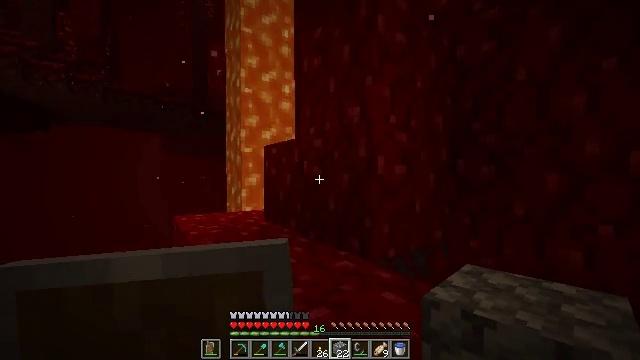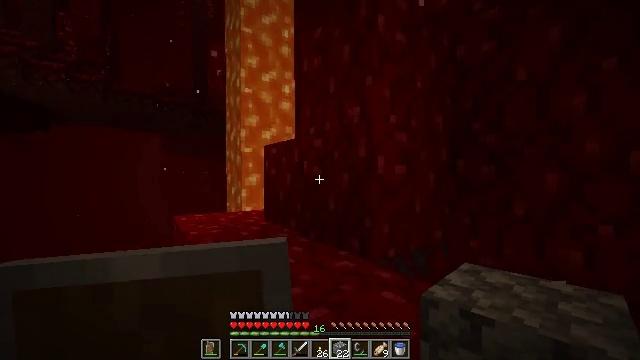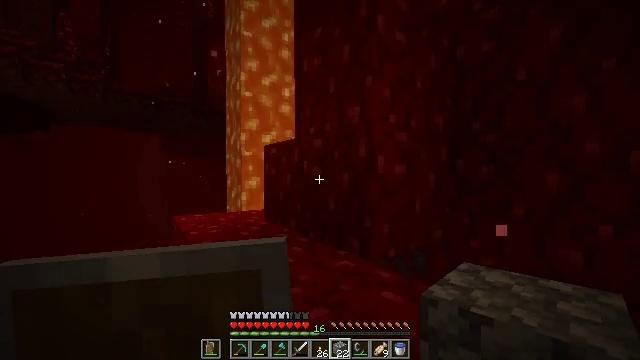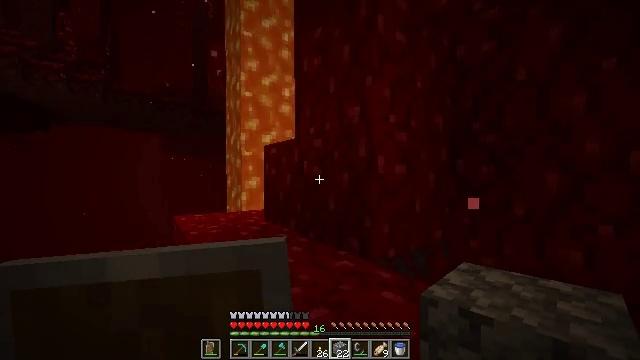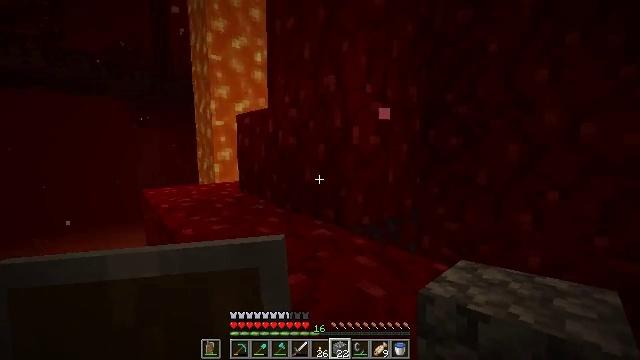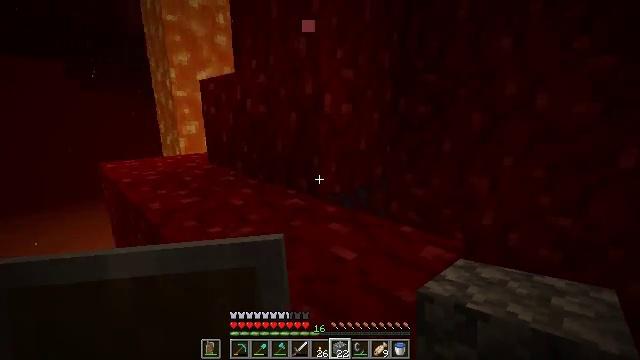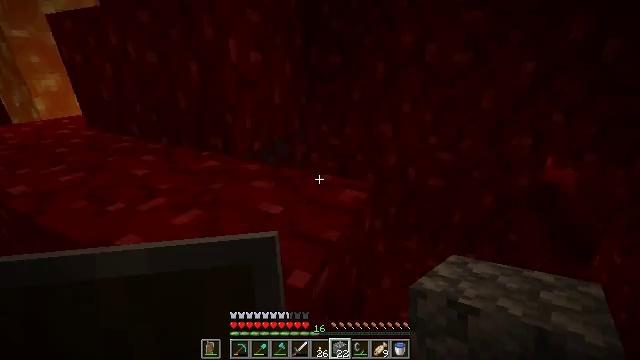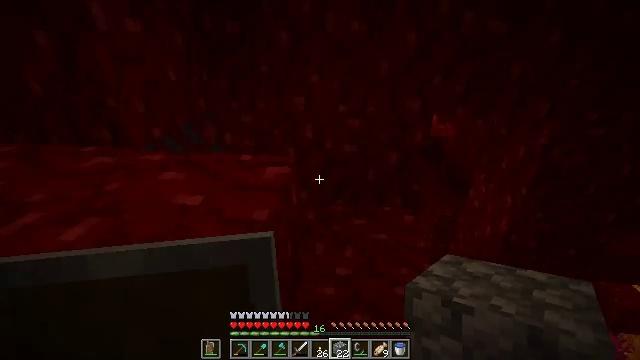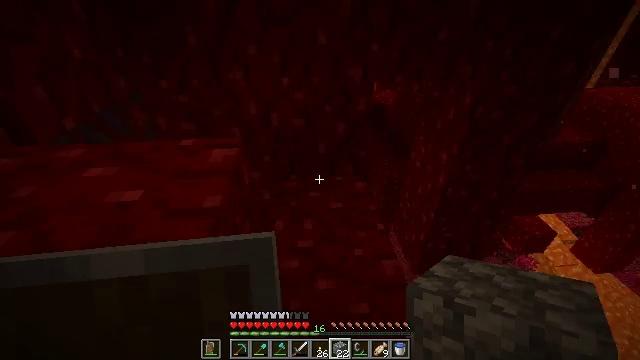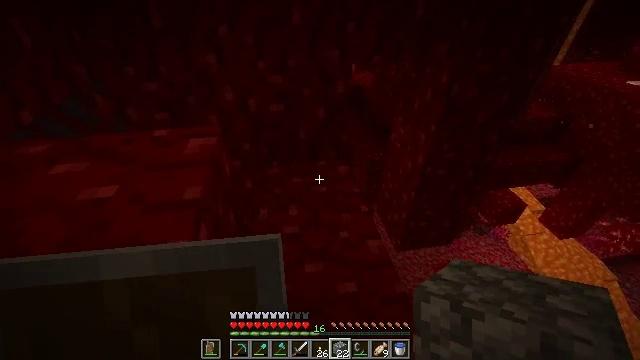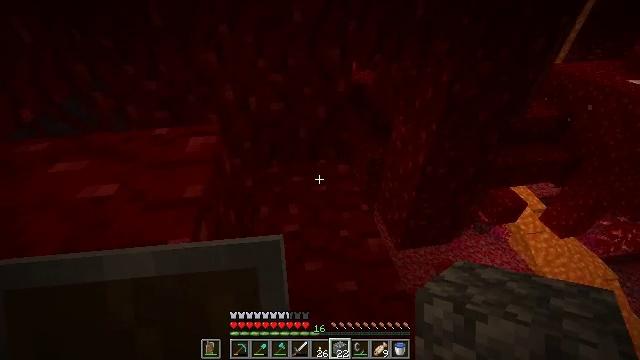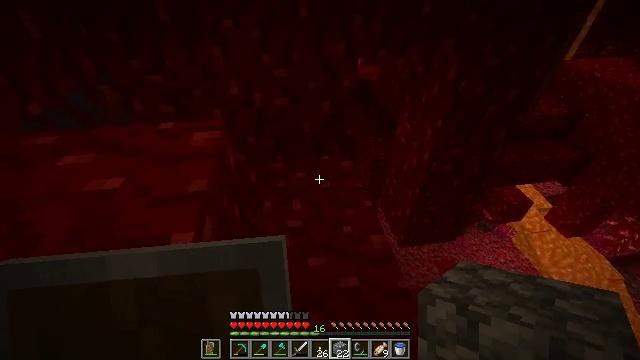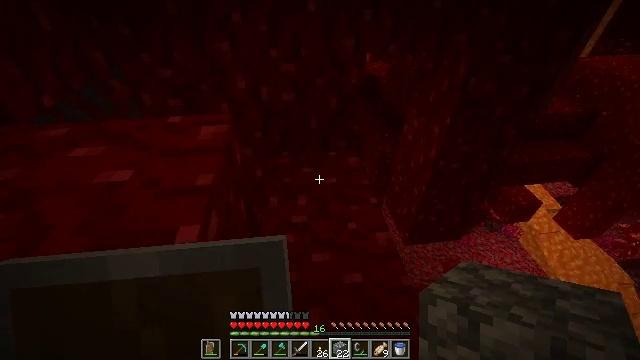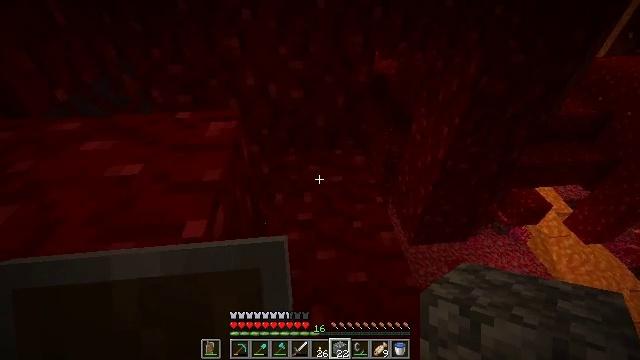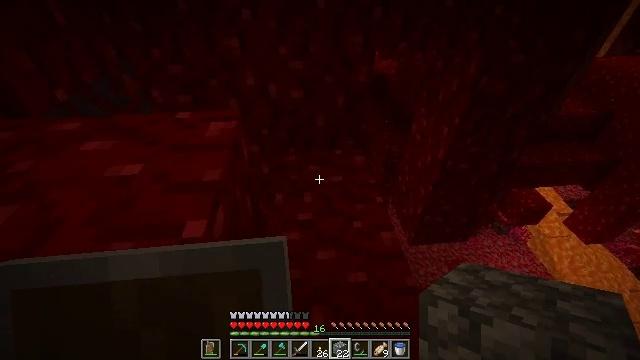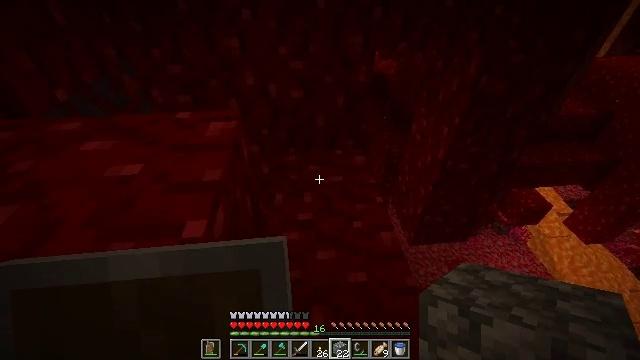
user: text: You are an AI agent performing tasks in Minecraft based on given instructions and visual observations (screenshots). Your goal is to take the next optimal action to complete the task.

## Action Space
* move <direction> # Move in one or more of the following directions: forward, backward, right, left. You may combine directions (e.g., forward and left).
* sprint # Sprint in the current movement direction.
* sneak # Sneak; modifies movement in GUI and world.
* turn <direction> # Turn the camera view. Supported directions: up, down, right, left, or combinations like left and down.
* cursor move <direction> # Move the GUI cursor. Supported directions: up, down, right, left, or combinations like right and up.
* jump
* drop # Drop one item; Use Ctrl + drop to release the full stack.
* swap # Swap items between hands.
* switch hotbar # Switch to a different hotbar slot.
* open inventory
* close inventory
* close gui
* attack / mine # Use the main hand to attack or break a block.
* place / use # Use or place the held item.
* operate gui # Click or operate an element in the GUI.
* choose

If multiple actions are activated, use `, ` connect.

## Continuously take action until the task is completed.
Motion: motion action
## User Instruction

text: Gather the nether wart block from a crimson forest.
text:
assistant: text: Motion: no_op
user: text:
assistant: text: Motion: no_op
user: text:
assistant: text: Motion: no_op
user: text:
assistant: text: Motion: turn right and down
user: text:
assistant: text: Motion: turn right and down
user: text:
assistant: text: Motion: turn right and down
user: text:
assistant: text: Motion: turn right and down
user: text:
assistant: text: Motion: turn right and down
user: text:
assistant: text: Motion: turn right and down
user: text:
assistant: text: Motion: no_op
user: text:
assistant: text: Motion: turn left
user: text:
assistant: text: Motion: turn left
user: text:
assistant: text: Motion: turn left
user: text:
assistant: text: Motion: no_op
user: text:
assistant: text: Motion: no_op
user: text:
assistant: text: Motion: no_op
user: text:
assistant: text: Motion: no_op
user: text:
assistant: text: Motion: move forward
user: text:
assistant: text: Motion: move forward, turn up
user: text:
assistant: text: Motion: move forward, turn left and up
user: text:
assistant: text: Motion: turn left and up
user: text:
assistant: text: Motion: turn up
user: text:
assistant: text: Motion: turn left and up
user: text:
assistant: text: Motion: turn up
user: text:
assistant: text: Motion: turn left and up
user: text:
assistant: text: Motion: turn left and up
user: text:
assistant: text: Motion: no_op
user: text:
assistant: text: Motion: move forward, turn left
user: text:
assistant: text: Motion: move forward, turn left and down
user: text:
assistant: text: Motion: move forward, turn left and down